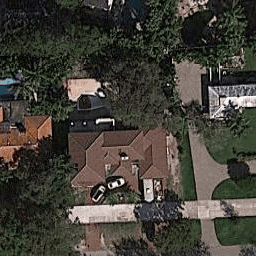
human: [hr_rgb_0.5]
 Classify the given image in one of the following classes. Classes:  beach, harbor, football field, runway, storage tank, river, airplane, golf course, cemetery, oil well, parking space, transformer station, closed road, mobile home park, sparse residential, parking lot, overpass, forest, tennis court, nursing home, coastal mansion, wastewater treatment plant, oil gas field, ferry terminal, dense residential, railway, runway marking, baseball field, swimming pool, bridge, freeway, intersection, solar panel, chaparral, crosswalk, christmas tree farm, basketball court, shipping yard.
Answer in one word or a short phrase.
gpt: coastal mansion